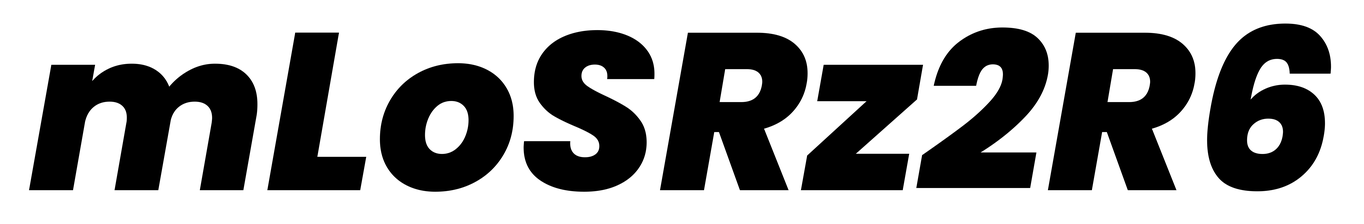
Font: Poppins-ExtraBoldItalic